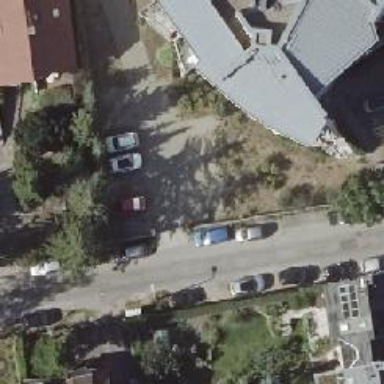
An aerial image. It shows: Driveway leading to service road.